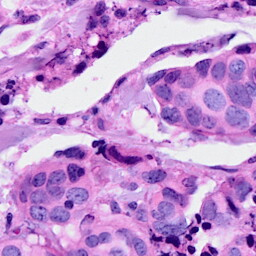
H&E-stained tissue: Breast